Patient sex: M
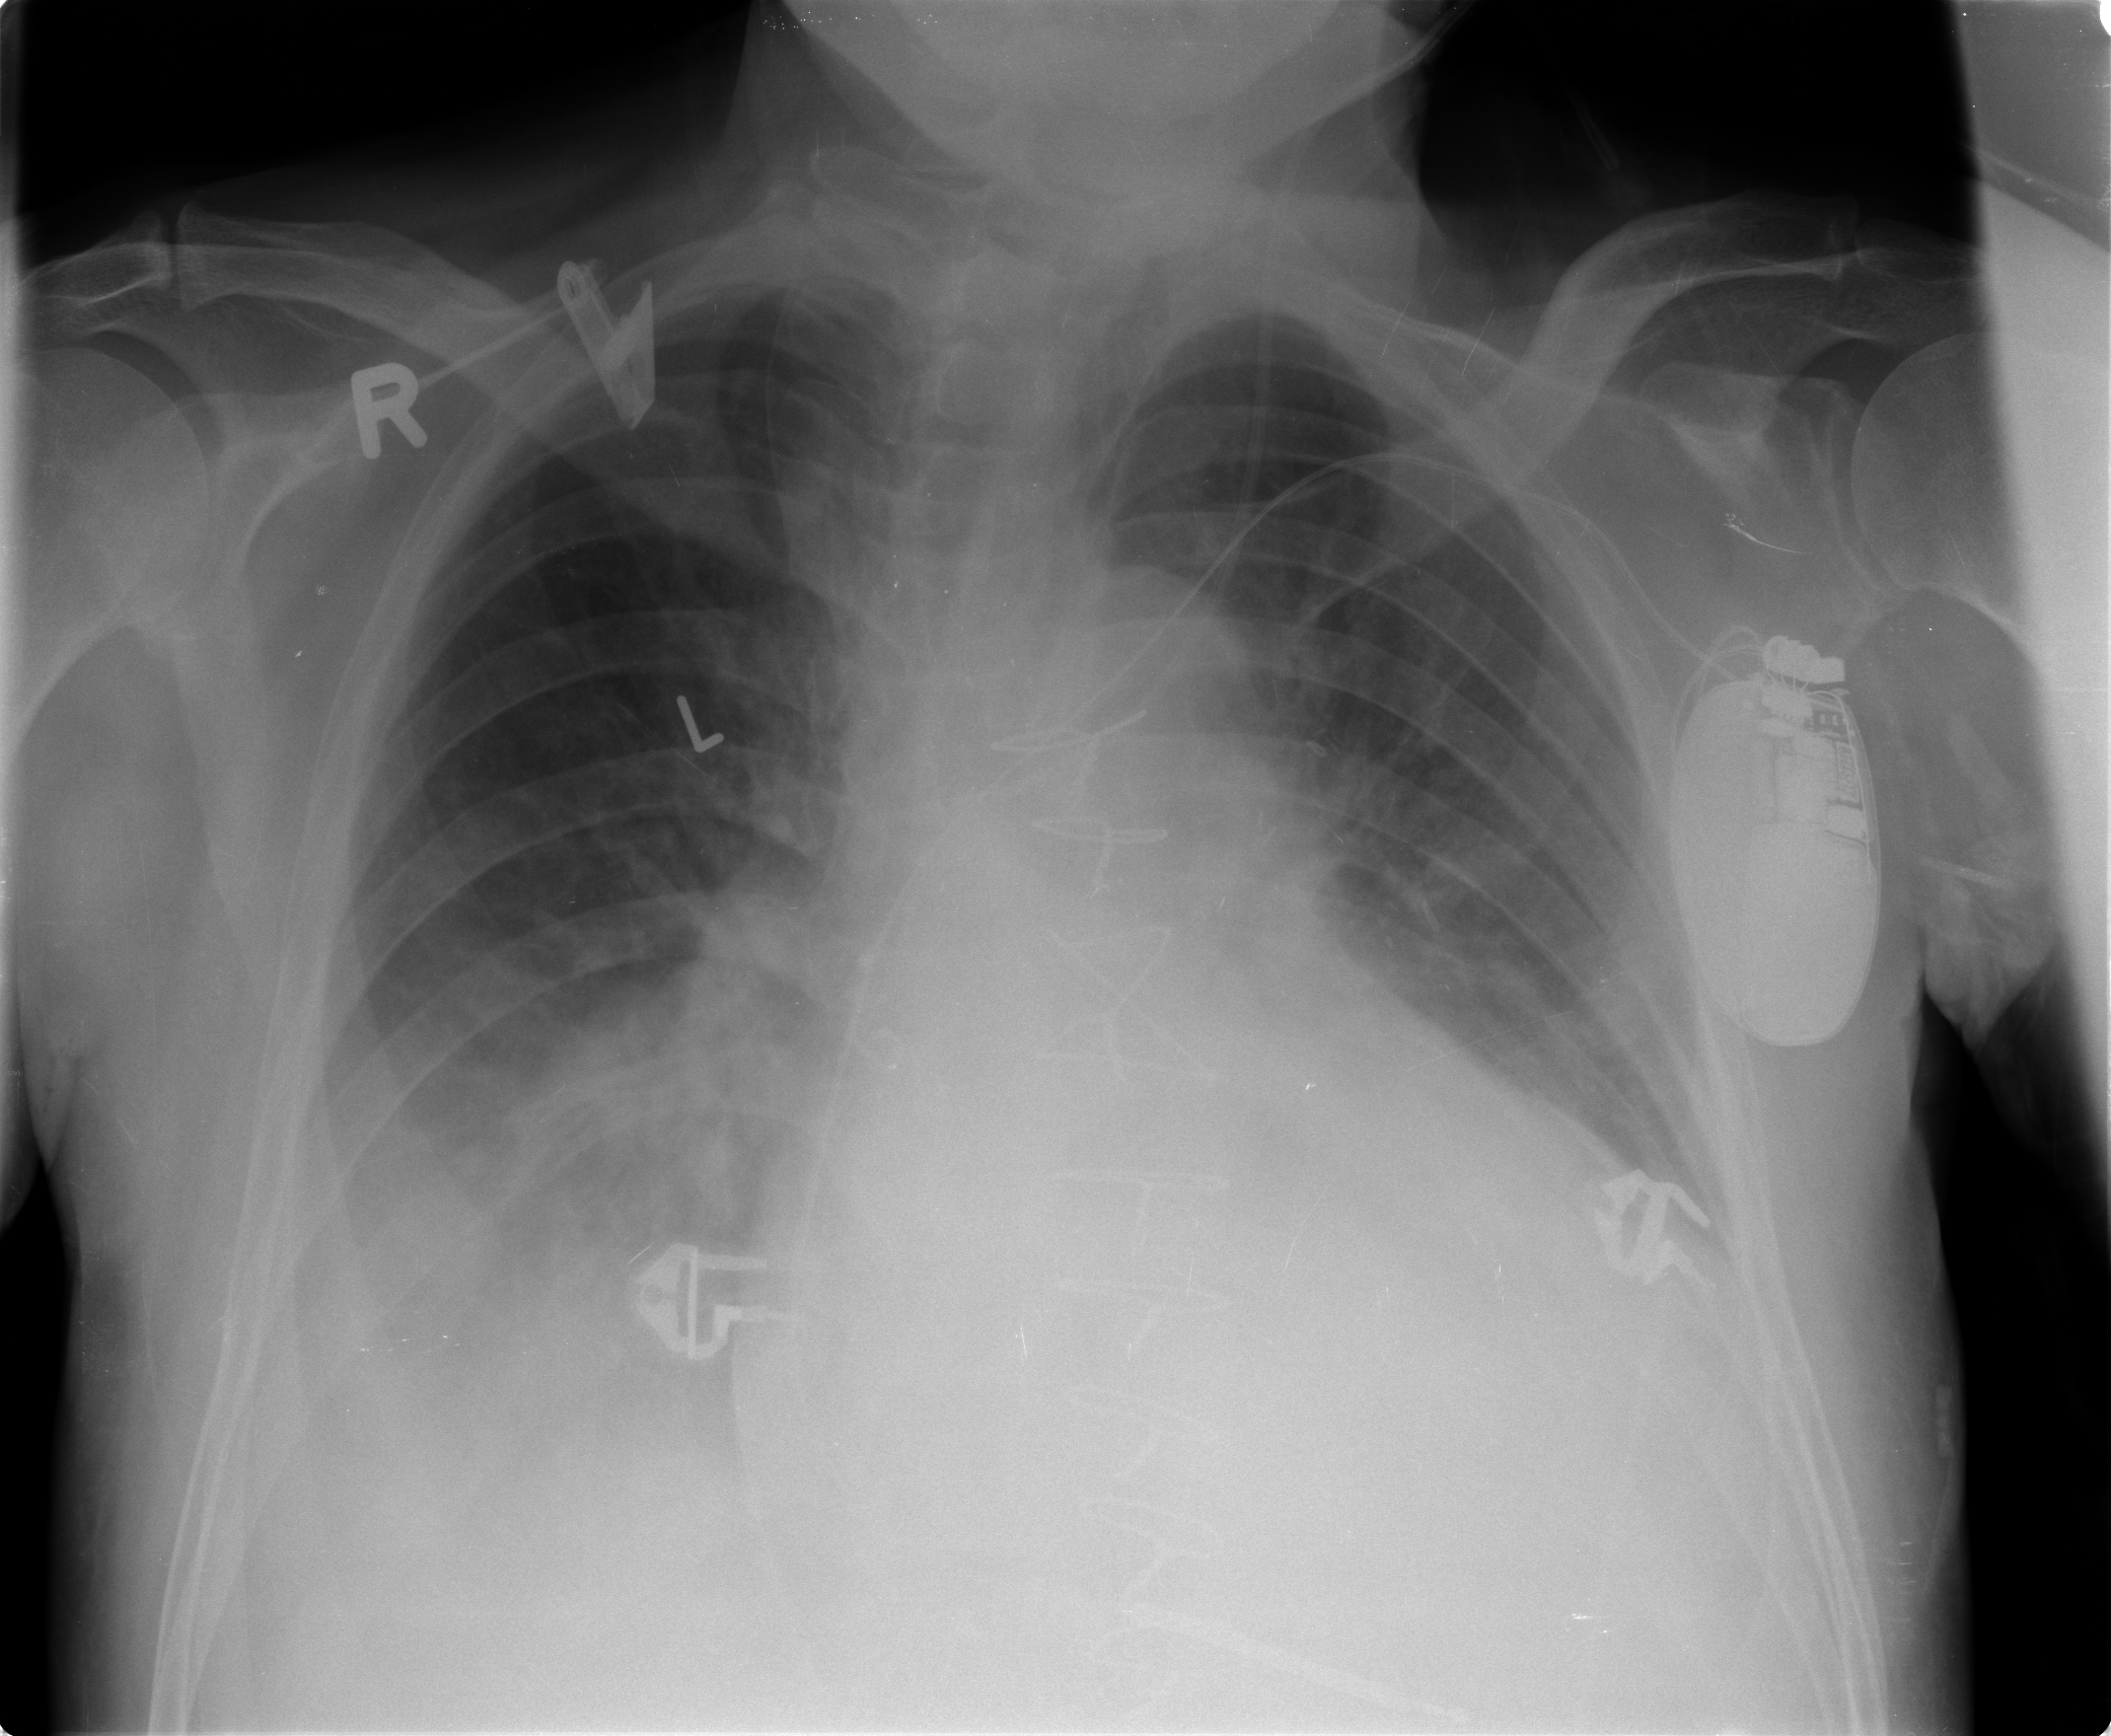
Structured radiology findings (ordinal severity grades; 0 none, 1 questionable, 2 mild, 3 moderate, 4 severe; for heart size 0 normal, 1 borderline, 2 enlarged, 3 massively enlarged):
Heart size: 2
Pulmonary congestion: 2
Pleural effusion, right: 2
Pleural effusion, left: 1
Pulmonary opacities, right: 2
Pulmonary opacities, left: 0
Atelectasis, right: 2
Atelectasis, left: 2